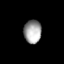
Tissue: lung
Cell type: Epithelial cells
Senescence score: 0.2327
Nuclear area (px): 400
Mean DAPI intensity: 159.693